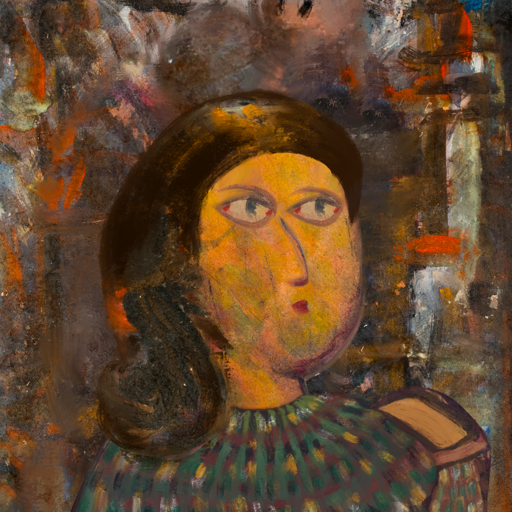
Background: GypsyQueen, Head And Neck Side: Gypsy_Mother, Face Side: GypsyMother, Bust: After_Raid, Hair Side: Gypsy_Queen, Head Accessory: Blank, Second Necklace: Blank, Necklace: Blank, Baby: Blank